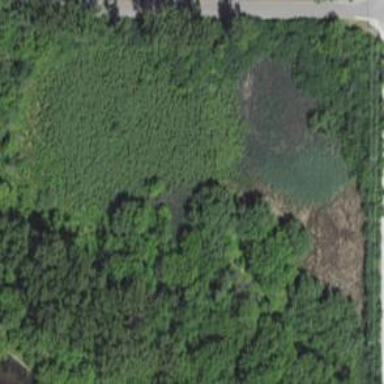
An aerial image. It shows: Wetland area.